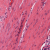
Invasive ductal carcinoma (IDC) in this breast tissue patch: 0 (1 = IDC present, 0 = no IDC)